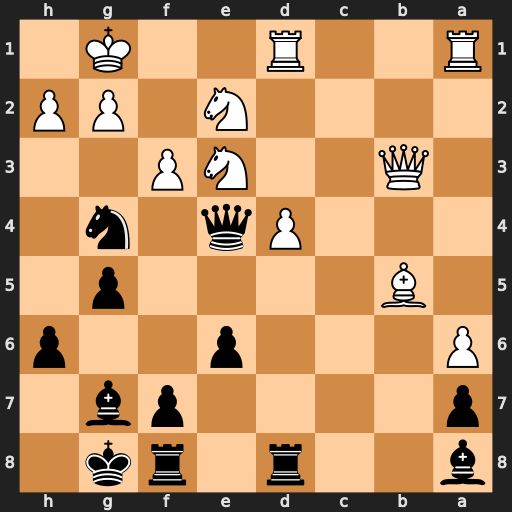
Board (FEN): b2r1rk1/p4pb1/P3p2p/1B4p1/3Pq1n1/1Q2NP2/4N1PP/R2R2K1
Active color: b
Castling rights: -
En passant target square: -
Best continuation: Qxe3+ Qxe3 Nxe3